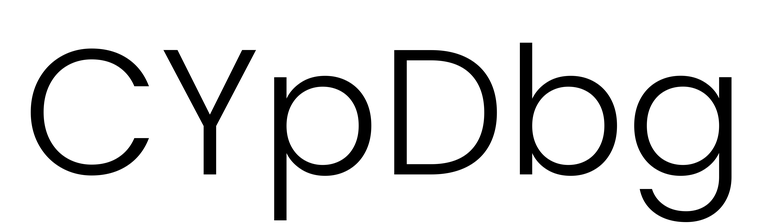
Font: Poppins-Light